Field crop: maize
Growth stage: 2
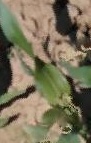
Species: maize